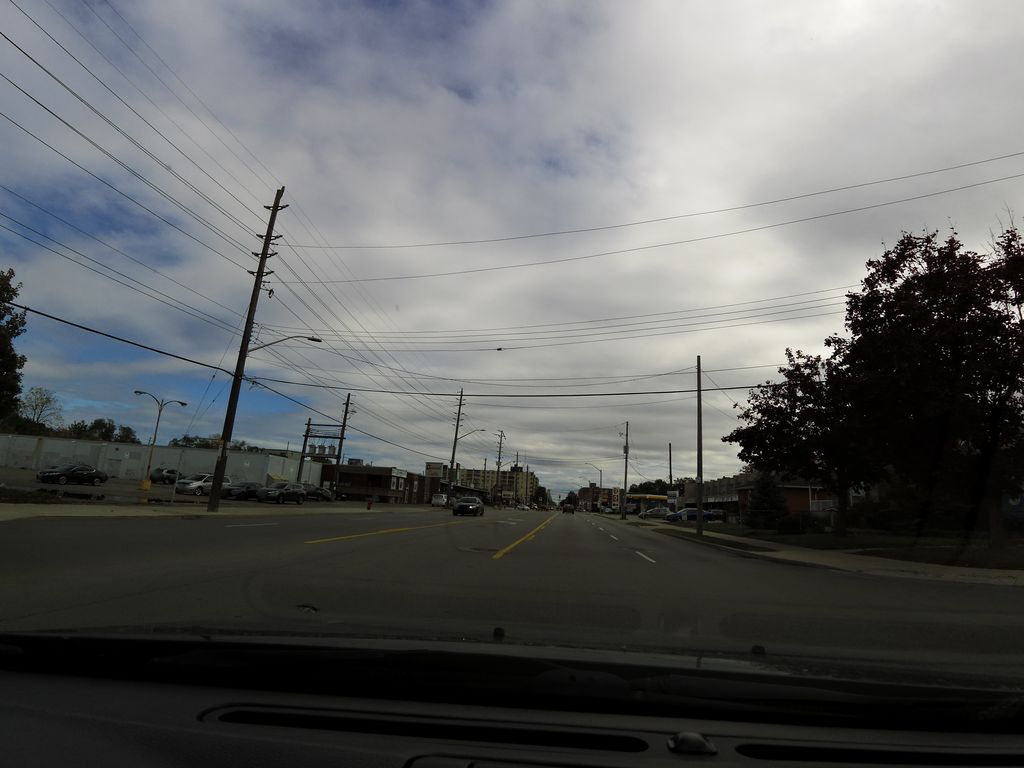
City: hamilton